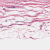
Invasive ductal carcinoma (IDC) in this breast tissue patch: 0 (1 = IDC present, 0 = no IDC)